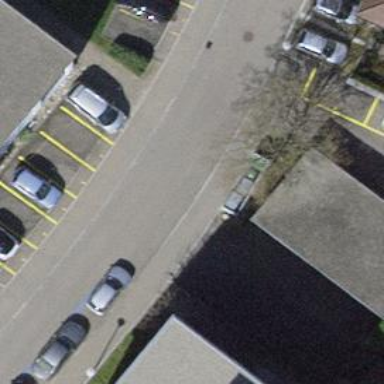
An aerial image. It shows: Residential road with asphalt surface and sidewalks on both sides.